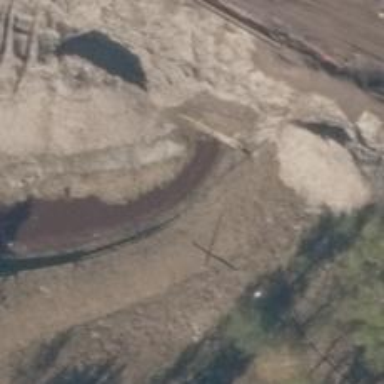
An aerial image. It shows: Culvert tunnel.